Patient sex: M
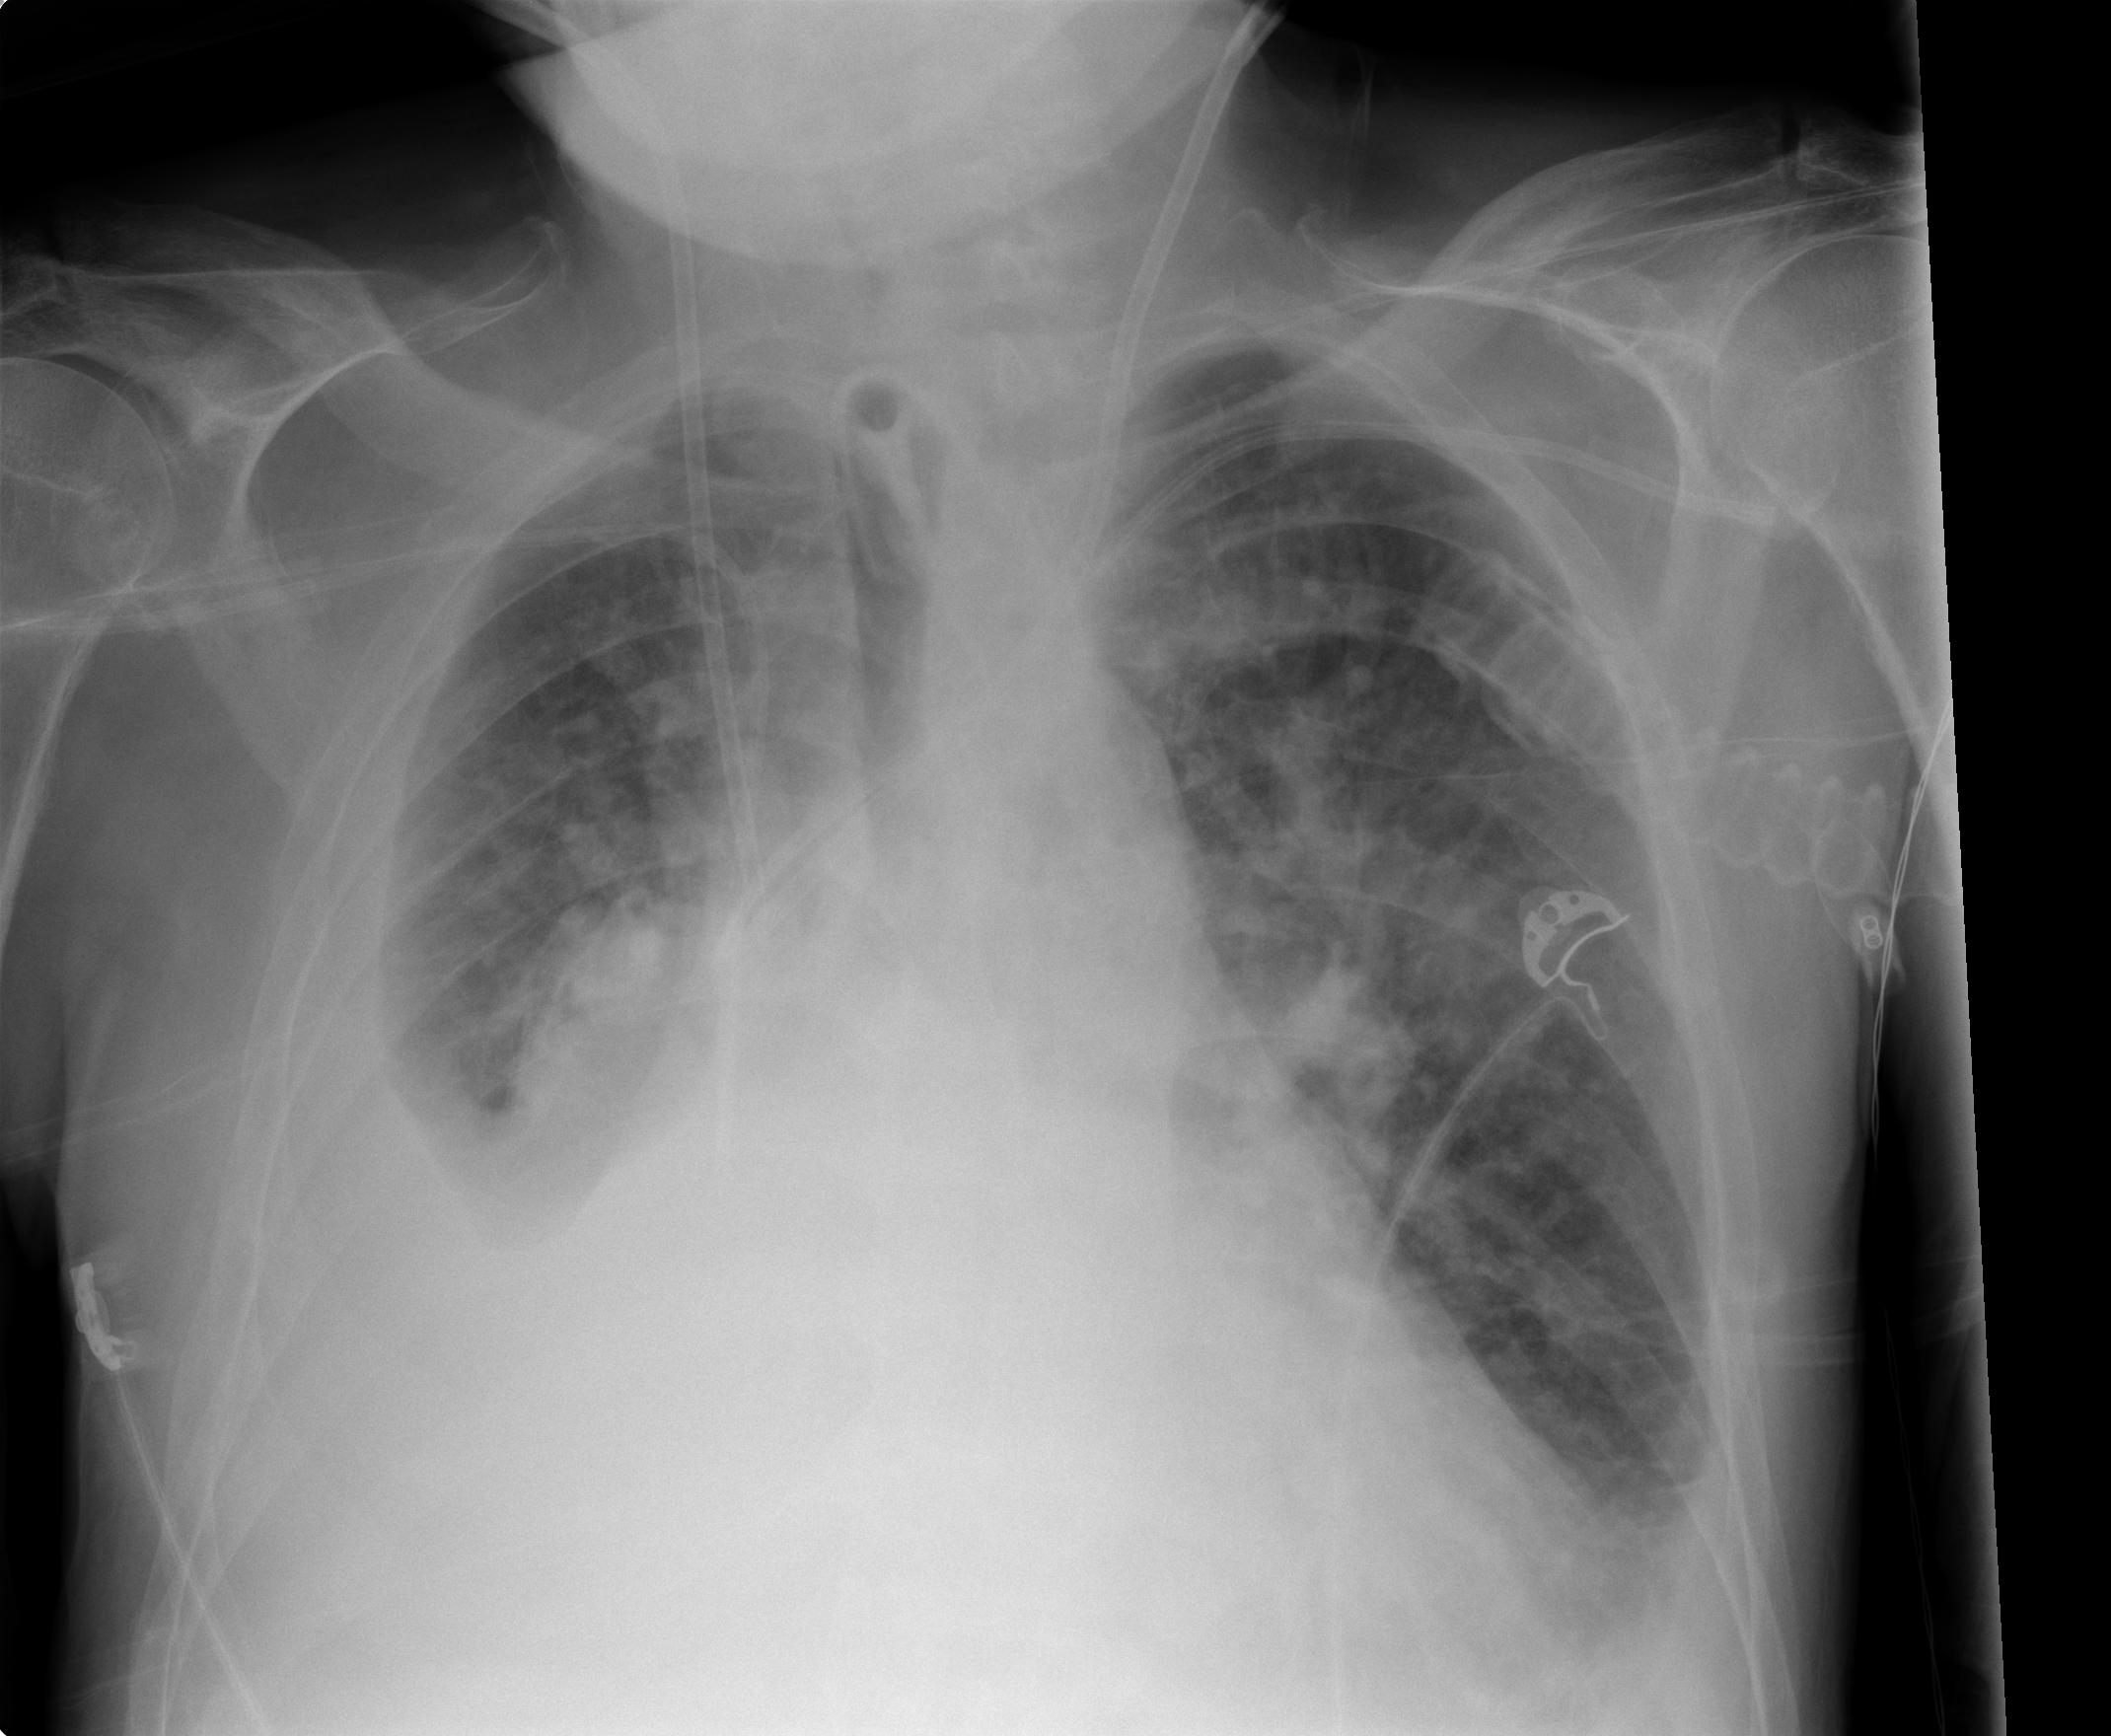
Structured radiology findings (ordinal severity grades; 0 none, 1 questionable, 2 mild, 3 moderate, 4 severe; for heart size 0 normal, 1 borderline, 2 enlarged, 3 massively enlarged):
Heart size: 3
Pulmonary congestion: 3
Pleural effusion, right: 3
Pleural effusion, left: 2
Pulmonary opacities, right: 2
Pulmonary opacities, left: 2
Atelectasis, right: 4
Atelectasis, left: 2